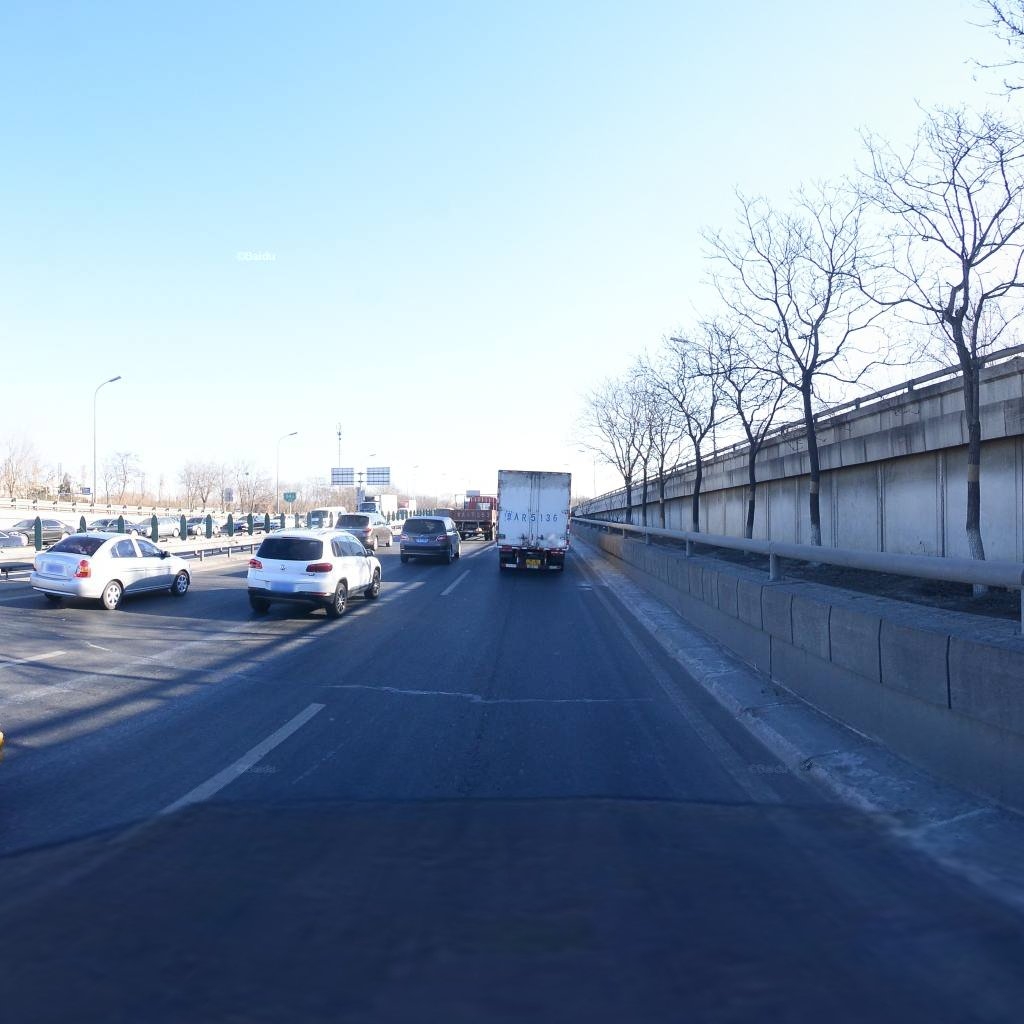
Region: Haidian
Road damage annotations: transverse patch